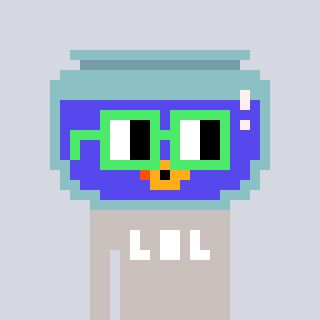
a pixel art character with square light green glasses, a goldfish-shaped head and a foggrey-colored body on a cool background